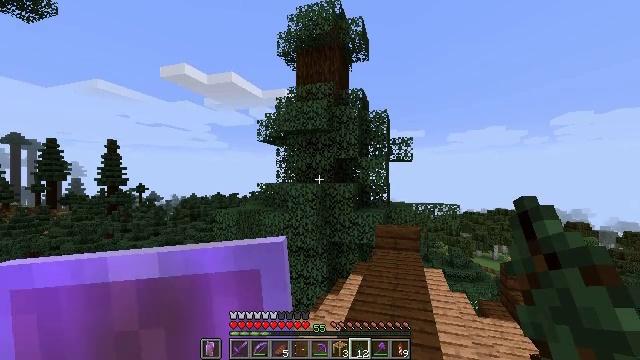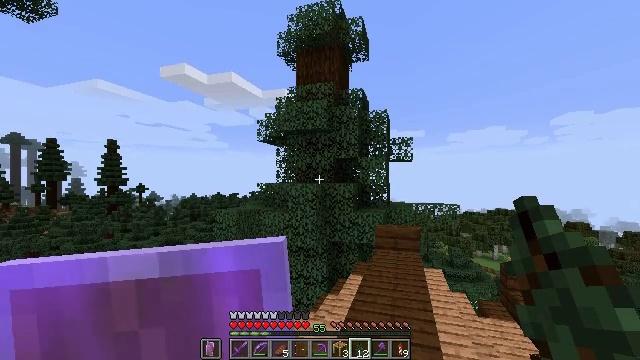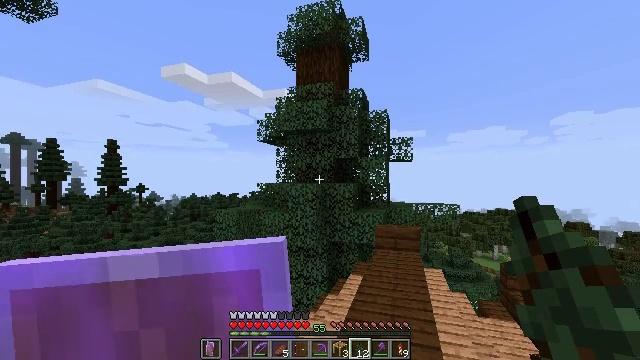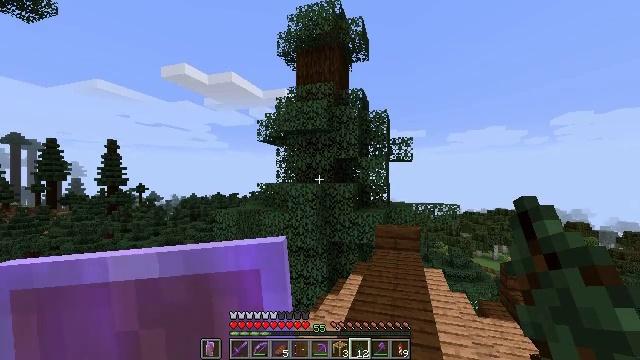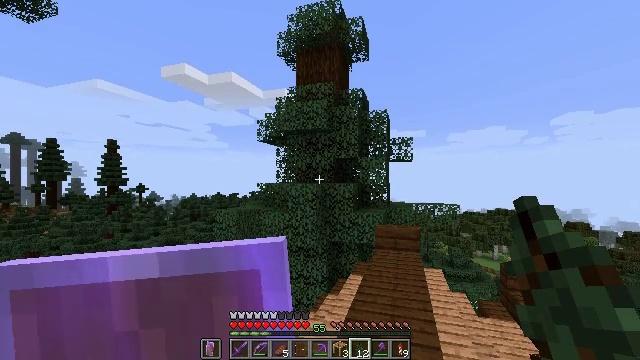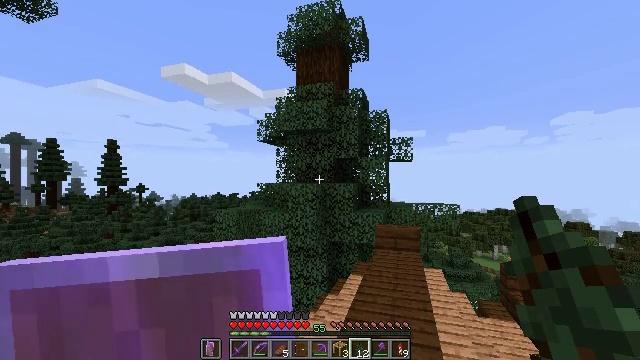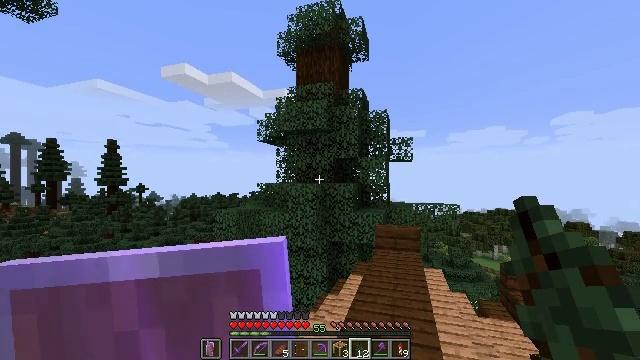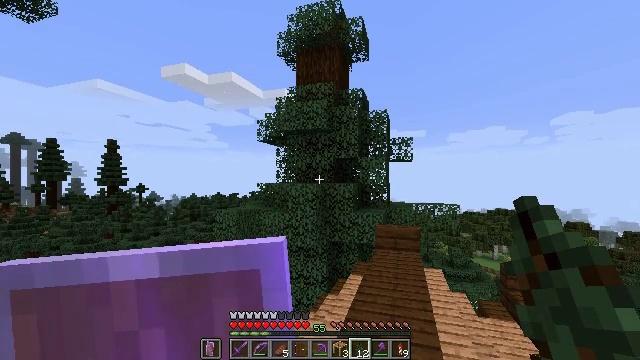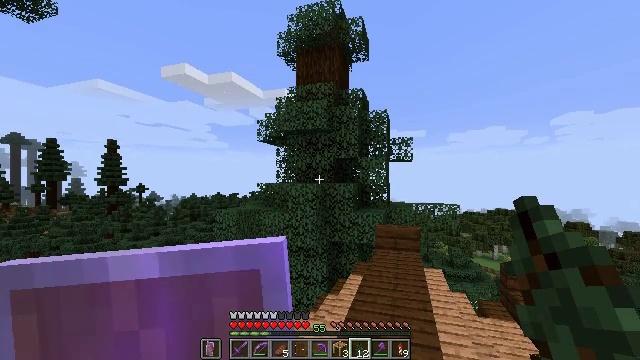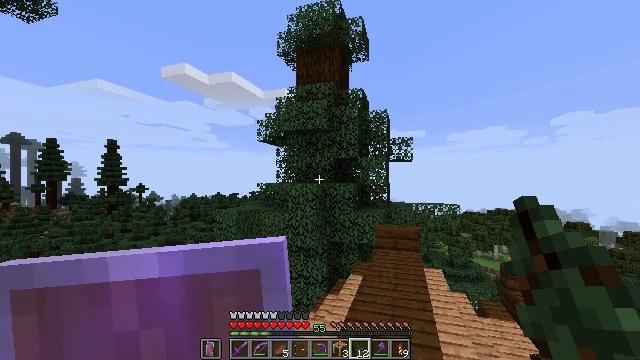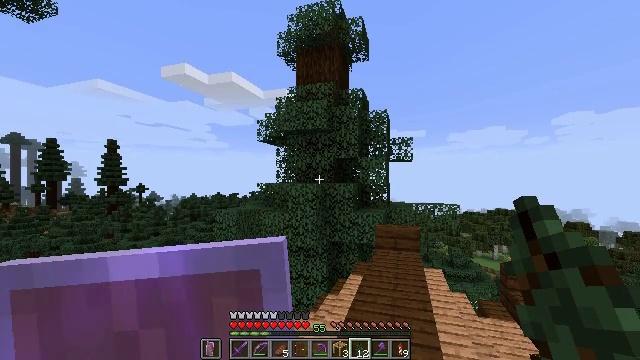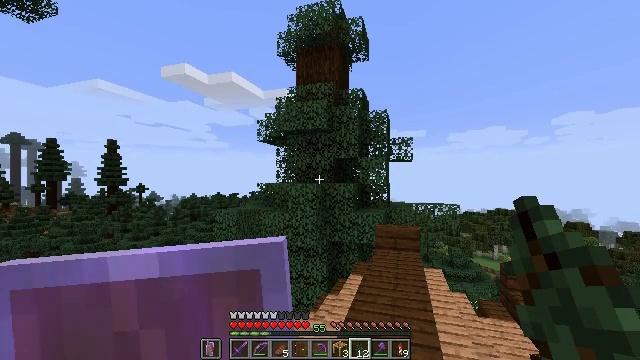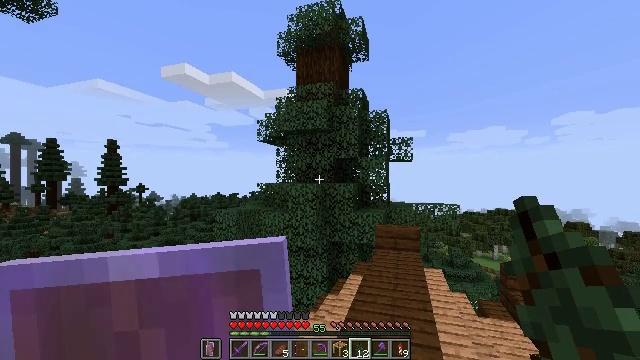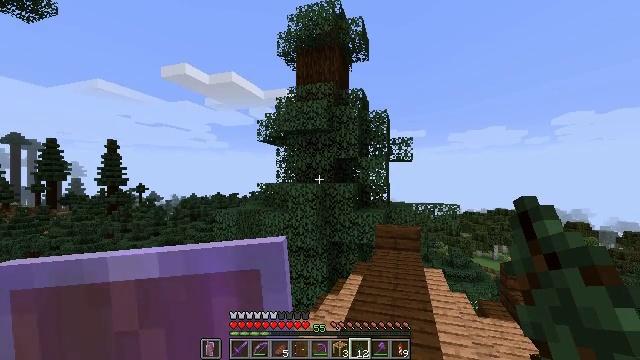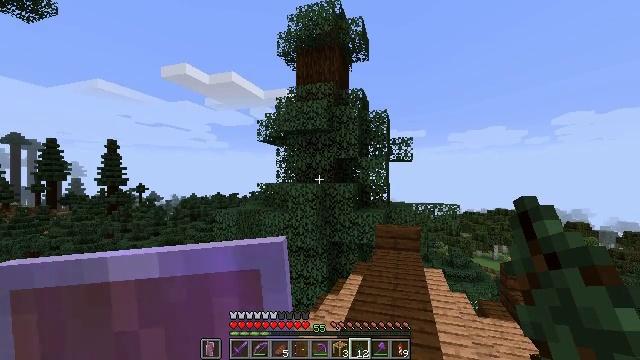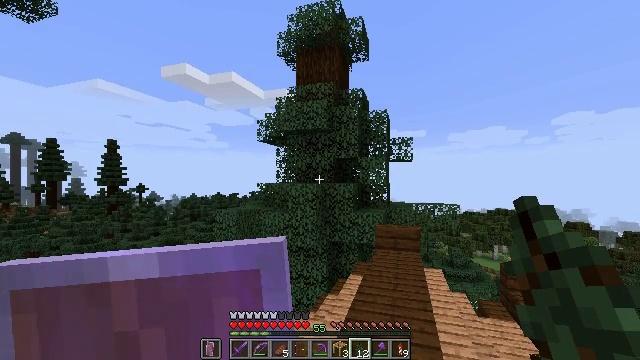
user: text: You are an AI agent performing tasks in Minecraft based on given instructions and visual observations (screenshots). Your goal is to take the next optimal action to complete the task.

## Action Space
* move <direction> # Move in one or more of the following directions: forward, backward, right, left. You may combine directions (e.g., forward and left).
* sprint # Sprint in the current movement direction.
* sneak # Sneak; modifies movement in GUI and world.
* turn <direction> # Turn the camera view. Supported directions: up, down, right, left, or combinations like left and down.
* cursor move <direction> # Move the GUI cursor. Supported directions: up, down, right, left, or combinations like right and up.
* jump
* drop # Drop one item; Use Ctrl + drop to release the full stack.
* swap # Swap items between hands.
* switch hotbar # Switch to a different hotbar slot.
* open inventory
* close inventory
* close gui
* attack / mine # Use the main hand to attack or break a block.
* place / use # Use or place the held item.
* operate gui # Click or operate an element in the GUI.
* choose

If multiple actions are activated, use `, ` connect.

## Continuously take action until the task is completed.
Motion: motion action
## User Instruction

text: Break the brown shulker box to pick it up.
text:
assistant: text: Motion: no_op
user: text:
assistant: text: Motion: no_op
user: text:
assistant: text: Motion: no_op
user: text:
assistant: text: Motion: no_op
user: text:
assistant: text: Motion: no_op
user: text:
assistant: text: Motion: no_op
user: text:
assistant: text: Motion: no_op
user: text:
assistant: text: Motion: no_op
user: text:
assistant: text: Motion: no_op
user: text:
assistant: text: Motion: no_op
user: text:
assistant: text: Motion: no_op
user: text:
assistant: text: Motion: no_op
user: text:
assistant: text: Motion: no_op
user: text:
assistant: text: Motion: no_op
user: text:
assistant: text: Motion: no_op
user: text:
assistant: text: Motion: no_op
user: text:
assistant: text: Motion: no_op
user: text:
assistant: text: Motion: no_op
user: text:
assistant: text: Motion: no_op
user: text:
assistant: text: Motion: no_op
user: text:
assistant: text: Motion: no_op
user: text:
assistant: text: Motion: no_op
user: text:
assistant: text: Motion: no_op
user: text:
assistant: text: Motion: no_op
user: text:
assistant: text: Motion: no_op
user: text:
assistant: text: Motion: no_op
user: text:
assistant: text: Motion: no_op
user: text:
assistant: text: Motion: no_op
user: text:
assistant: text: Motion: no_op
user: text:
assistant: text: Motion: no_op